Interaction volume radius: 10 \u00c5
Interaction volume height: 45 \u00c5
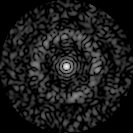
Disorder parameter: 0.8332